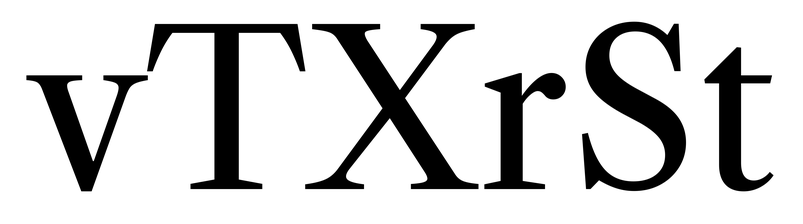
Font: LibreCaslonText_Regular